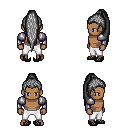
a pixel art fantasy rpg character, male body template, human, dark skin, steel arm armor, white pants, gray extra-long topknot hairstyle, ghillies, four views (front, back, left, right), 2x2 character sprite sheet, small pixel art, hard edges, no anti-aliasing